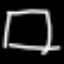
Label: square